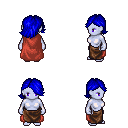
a pixel art fantasy rpg character, female body template, dark elf, purple skin, maroon cape, robe skirt, blue swoop hairstyle, four views (front, back, left, right), 2x2 character sprite sheet, small pixel art, hard edges, no anti-aliasing